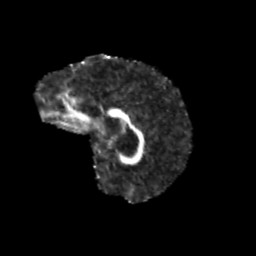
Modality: FA
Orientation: sagittal
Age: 12
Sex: male
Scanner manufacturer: siemens
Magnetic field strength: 3 T
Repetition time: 3.8 s
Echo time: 0.07 s